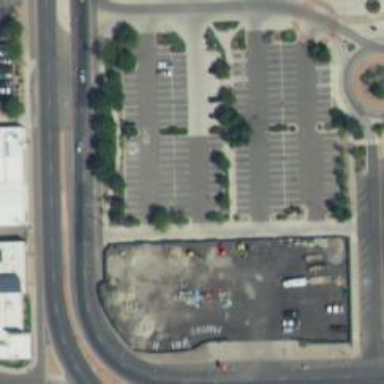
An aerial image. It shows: Parking space.